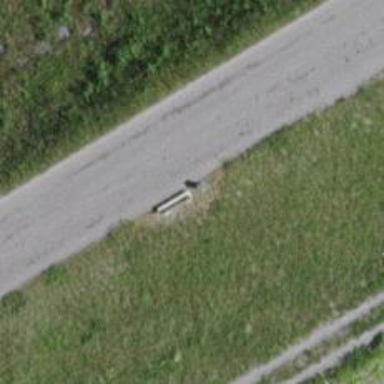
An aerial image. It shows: Bench for seating.